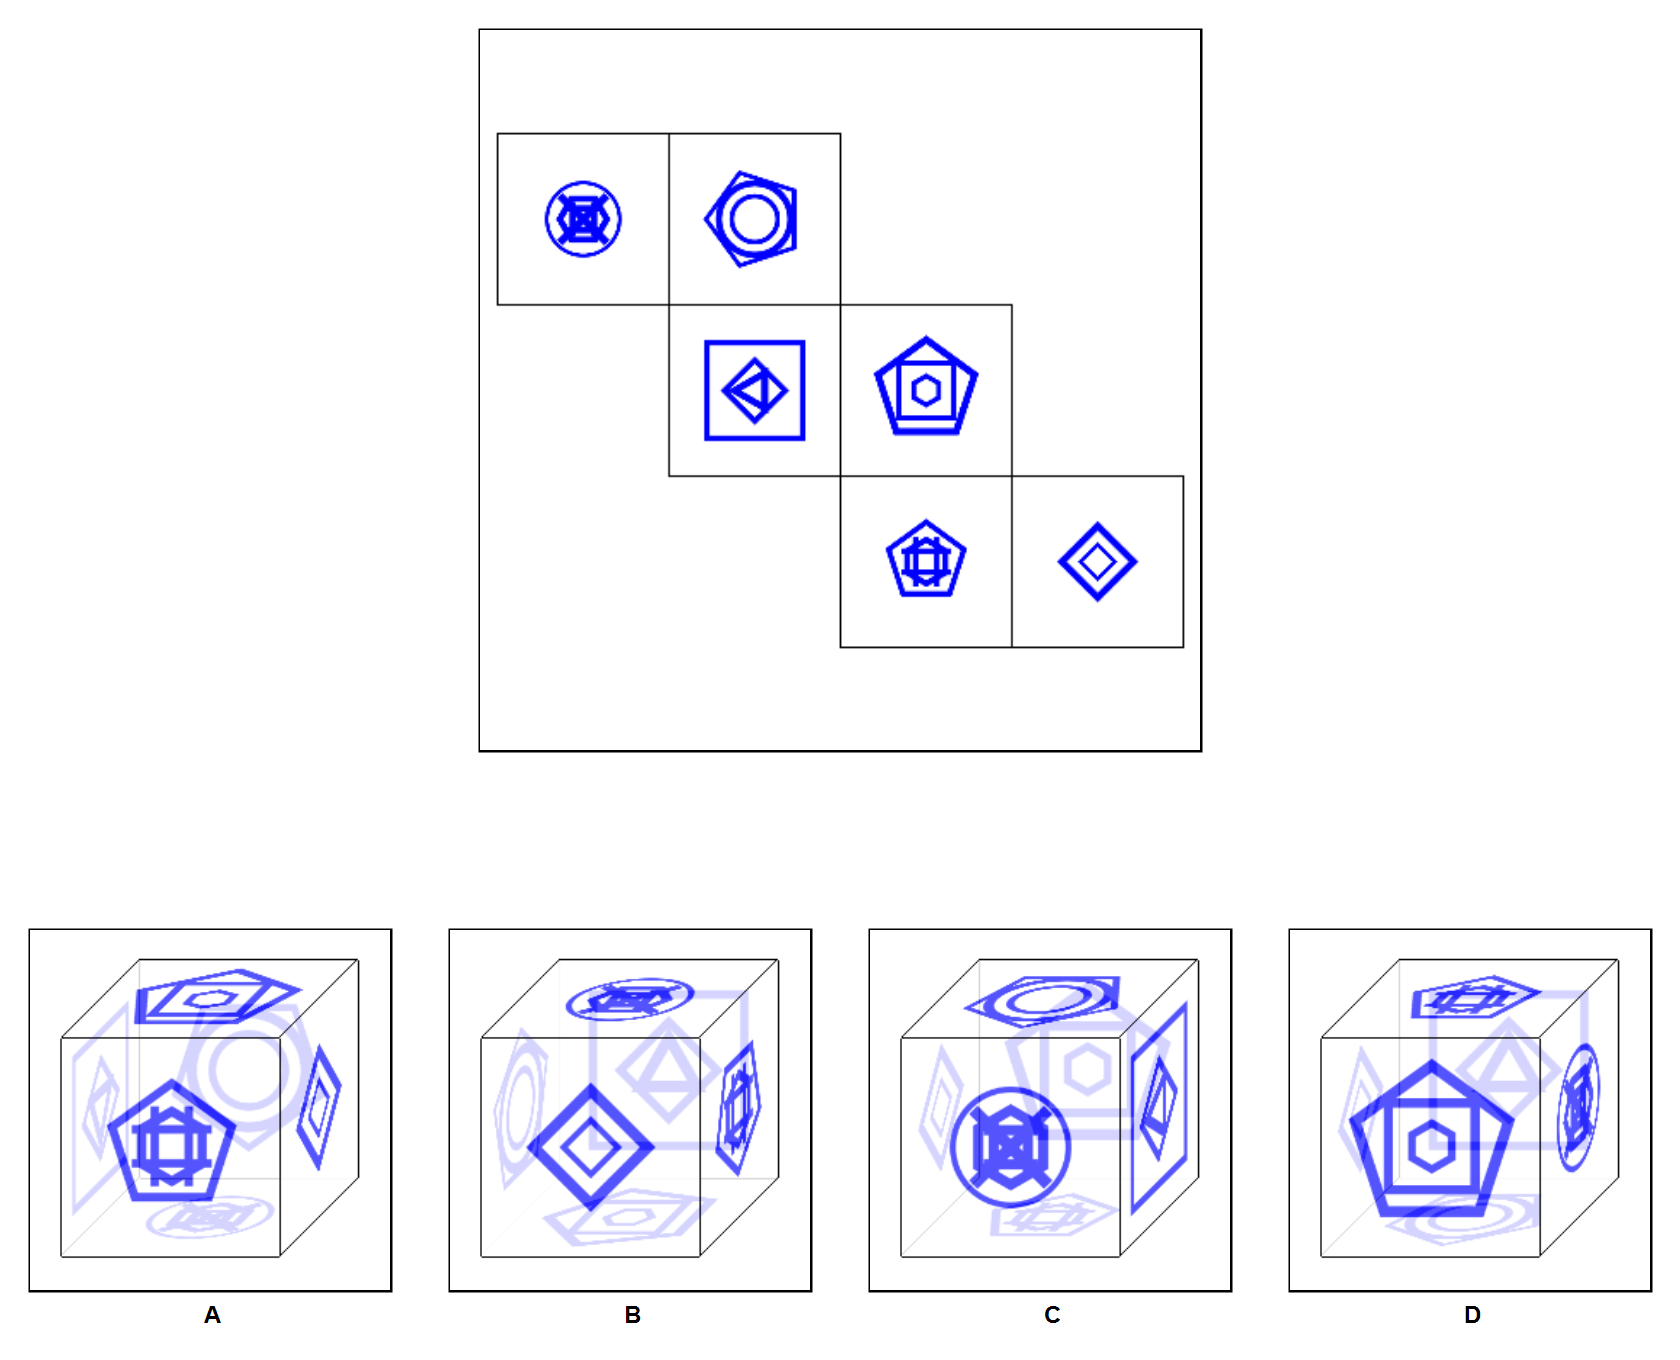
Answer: D